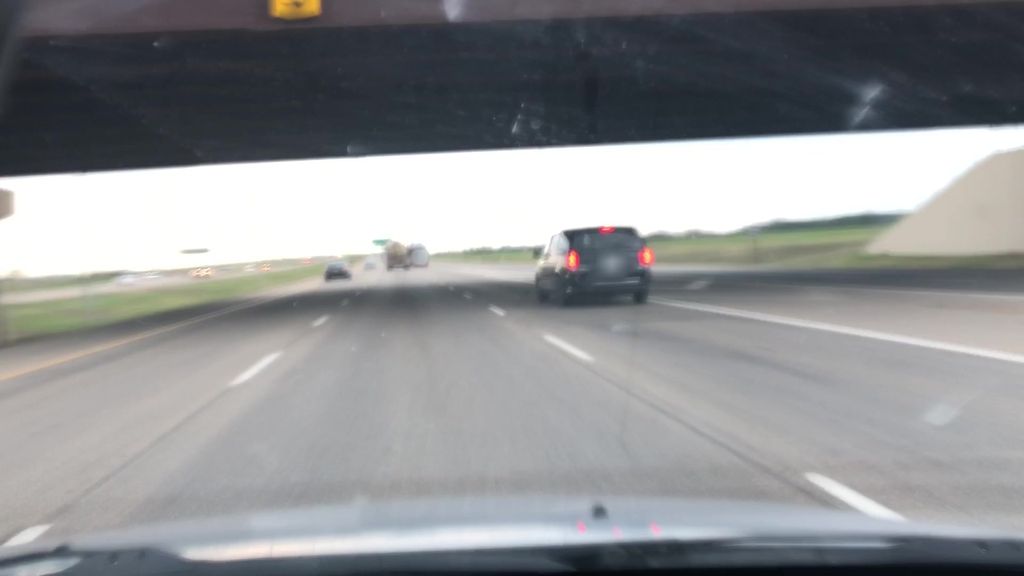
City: edmonton